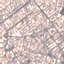
Label: Residential